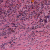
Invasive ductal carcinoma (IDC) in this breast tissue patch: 0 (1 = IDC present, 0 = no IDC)